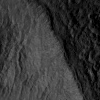
Atmospheric dust classification: not_dusty